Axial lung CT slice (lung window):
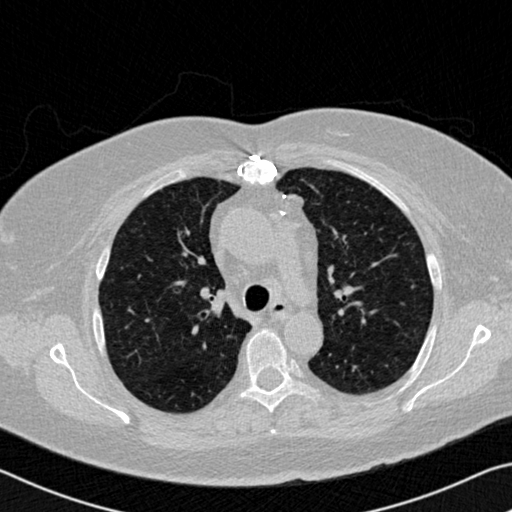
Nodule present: no